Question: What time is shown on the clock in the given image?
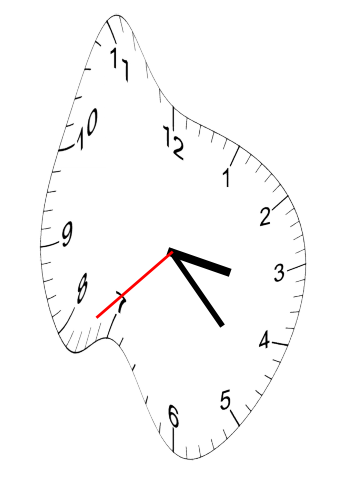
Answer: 03:22:38